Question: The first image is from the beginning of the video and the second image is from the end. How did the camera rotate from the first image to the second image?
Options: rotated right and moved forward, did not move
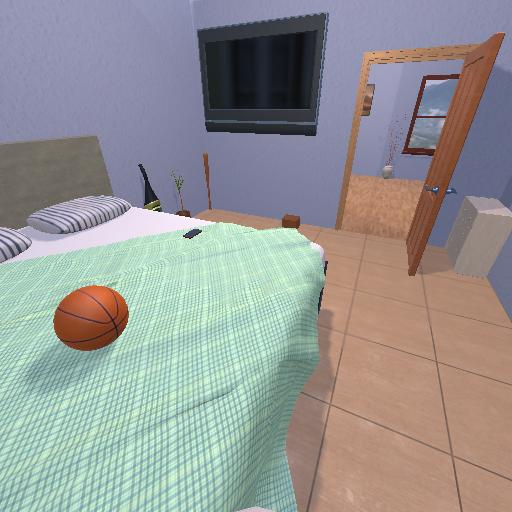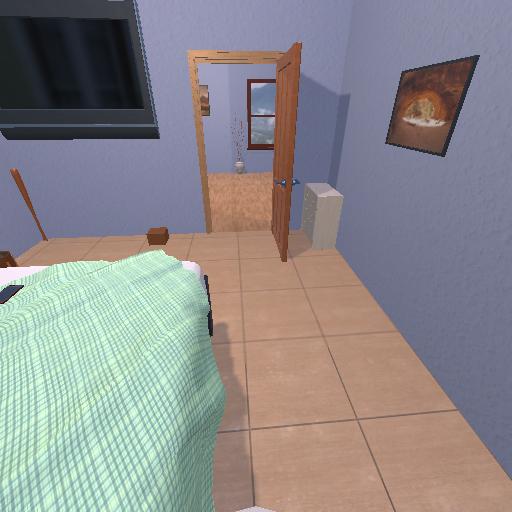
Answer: rotated right and moved forward